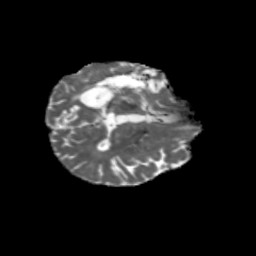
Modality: MD
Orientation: axial
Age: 53
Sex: male
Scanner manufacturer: siemens
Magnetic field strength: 3 T
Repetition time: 5.47 s
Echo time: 0.0854 s